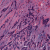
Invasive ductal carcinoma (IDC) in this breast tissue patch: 1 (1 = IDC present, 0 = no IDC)